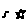
Label: star